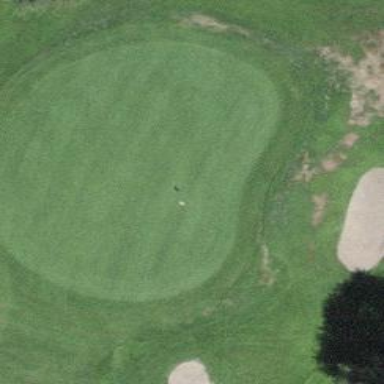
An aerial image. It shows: Picturesque green golfing area with grass land use.